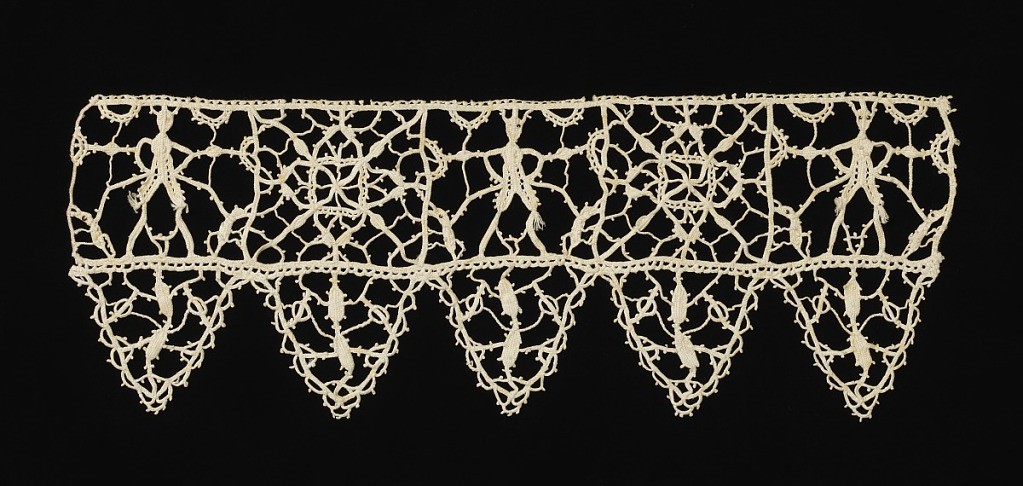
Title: Border
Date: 16th century
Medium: linen Technique: grid of laid cords with needle lace (reticella style), edge of punto in aria
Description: Border with geometric pattern of squares showing alternating human shapes and star motif. Edged with triangular pendants.